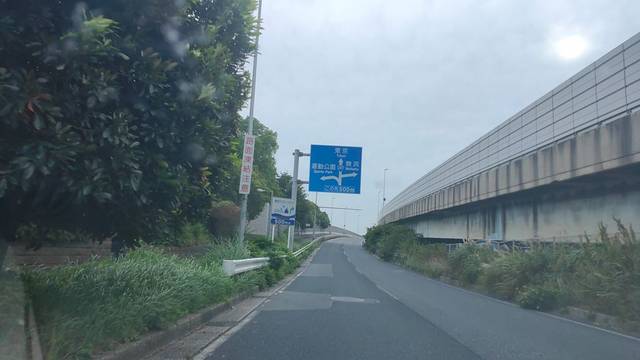
Region: Japan
Coordinates: 35.64, 139.891